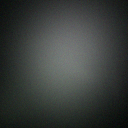
Screen state: off